Question: In my app, there is service running on background. I want to notify user that the service is running. But I need that user cannot delete the notification - by pressing clear button or by swipe it out, in notification bar

It means I need to show my notification above Notification area
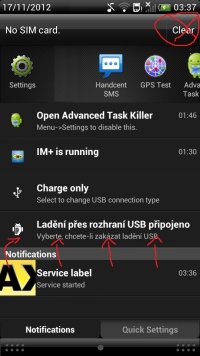
Answer: This is possible but the way you implement it depends on the API level you develop for.
For API levels below 11, you can set <URL>. This can be implemented like this:
'''
// Create notification
Notification note = new Notification(R.drawable.your_icon, "Example notification", System.currentTimeMillis());
// Set notification message
note.setLatestEventInfo(context, "Some text", "Some more text", clickIntent);
// THIS LINE IS THE IMPORTANT ONE
// This notification will not be cleared by swiping or by pressing "Clear all"
note.flags |= Notification.FLAG_NO_CLEAR;
'''
For API levels above 11, or when using the <URL>, one can implement it like this:
'''
Notification noti = new Notification.Builder(mContext)
.setContentTitle("Notification title")
.setContentText("Notification content")
.setSmallIcon(R.drawable.yourIcon)
.setLargeIcon(R.drawable.yourBigIcon)
.setOngoing(true) // Again, THIS is the important line
.build();
'''